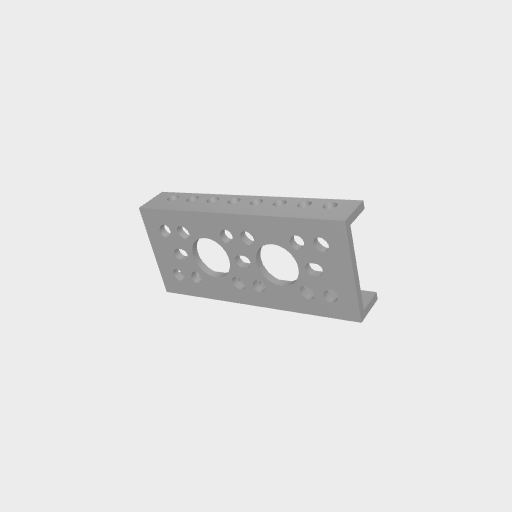
Part: MiniLowSideUChannel2H